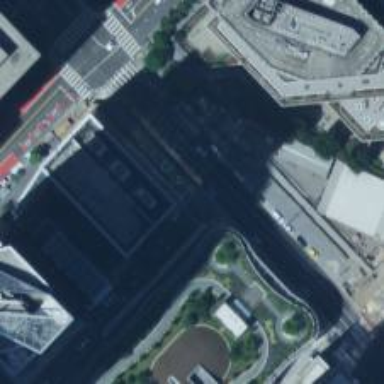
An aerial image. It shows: Building passage tunnel for buses.